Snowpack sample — Buffalo Mountain, Silverthorne, Colorado, USA (1/25/25, 10:11 AM MST)
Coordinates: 39.6222, -106.1139
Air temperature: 22 °F
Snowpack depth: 110 cm
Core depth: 20 cm
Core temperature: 48.2 °F
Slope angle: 12°, slope face: 102°
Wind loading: high
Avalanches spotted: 0
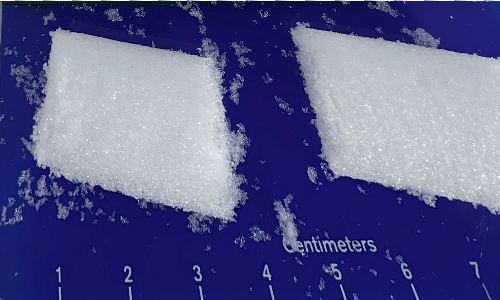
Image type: core
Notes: No avalanches nearby, collected on the outskirts of a fire break 15 meters from the treeline, on way to Buffalo and Red Mountain